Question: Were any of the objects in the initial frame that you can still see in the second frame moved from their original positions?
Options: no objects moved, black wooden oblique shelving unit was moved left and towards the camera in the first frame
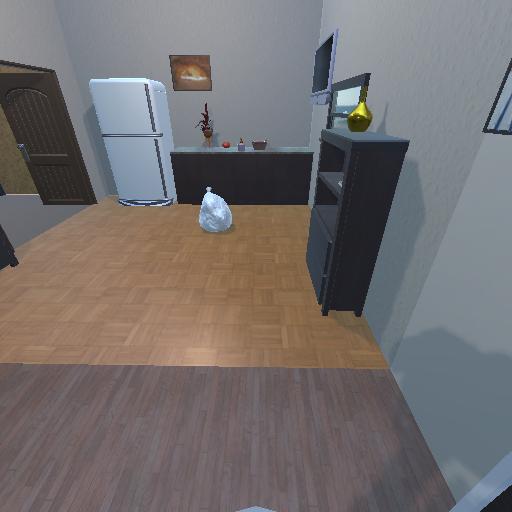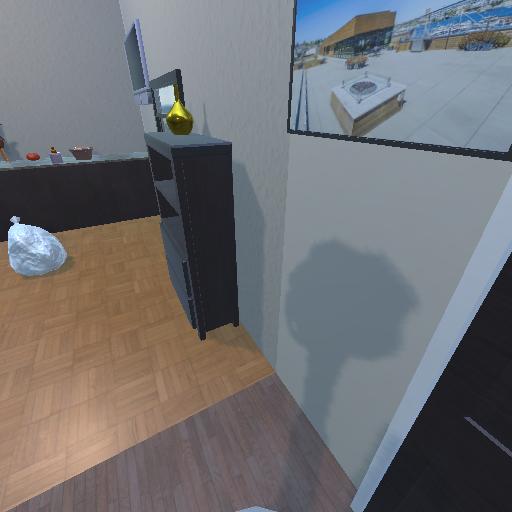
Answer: no objects moved